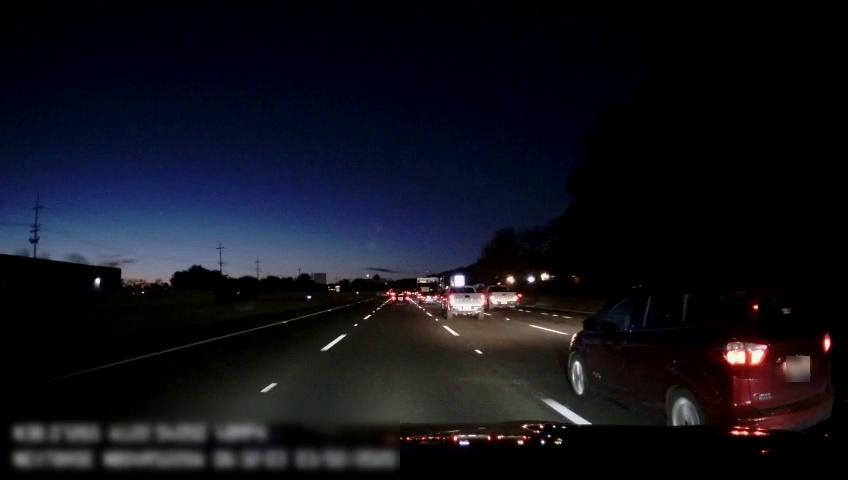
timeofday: Night
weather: Other
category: Drivable Space
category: Vehicles | Truck
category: Vehicles | Car
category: Vehicles | Car
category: Vehicles | Truck
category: Vehicles | Car
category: Vehicles | Truck
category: Vehicles | Truck
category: Lanes | Alternate Lane
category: Lanes | Alternate Lane
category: Lanes | Alternate Lane
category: Lanes | Alternate Lane
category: Lanes | Alternate Lane
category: Traffic | Signs
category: Traffic | Signs